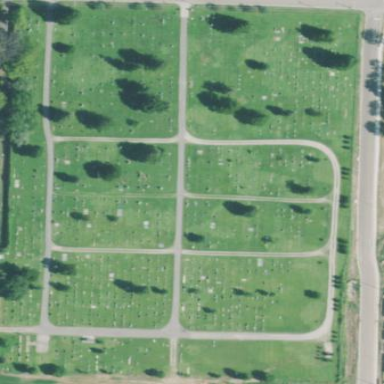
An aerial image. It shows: Cemetery.